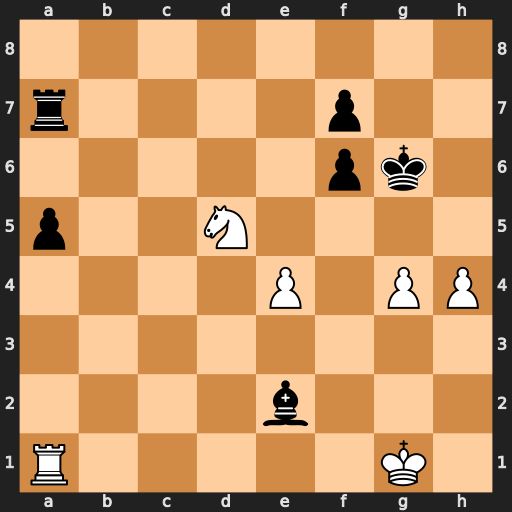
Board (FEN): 8/r4p2/5pk1/p2N4/4P1PP/8/4b3/R5K1
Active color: w
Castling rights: -
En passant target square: -
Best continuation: Nf4+ Kh7 Nxe2